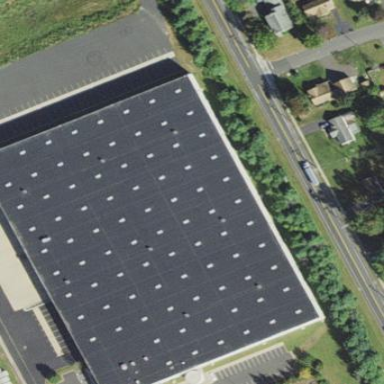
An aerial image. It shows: Warehouse with flat grey roof.